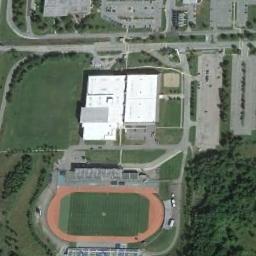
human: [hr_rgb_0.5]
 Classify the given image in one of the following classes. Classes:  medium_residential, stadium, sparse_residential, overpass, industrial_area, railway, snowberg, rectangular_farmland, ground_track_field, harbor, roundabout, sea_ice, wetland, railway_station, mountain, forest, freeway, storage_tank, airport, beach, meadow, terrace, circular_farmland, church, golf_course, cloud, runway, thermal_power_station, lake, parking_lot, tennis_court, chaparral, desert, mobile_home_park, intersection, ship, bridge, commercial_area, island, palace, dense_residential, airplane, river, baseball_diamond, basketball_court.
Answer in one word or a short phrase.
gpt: ground_track_field